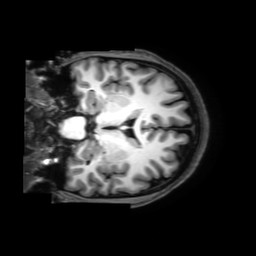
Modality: T1w
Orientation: coronal
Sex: male
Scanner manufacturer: philips
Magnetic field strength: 3 T
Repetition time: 0.01238 s
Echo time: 0.003481 s